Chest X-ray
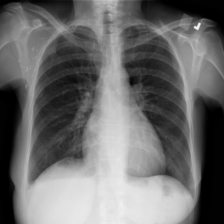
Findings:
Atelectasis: negative
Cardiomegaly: negative
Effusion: negative
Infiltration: negative
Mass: negative
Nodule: negative
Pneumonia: negative
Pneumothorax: negative
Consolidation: negative
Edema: negative
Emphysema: negative
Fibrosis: negative
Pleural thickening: negative
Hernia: negative